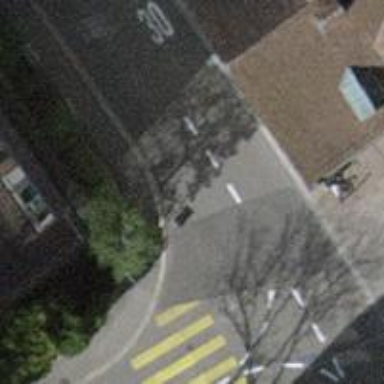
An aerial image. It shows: Asphalt sidewalk along the footway.